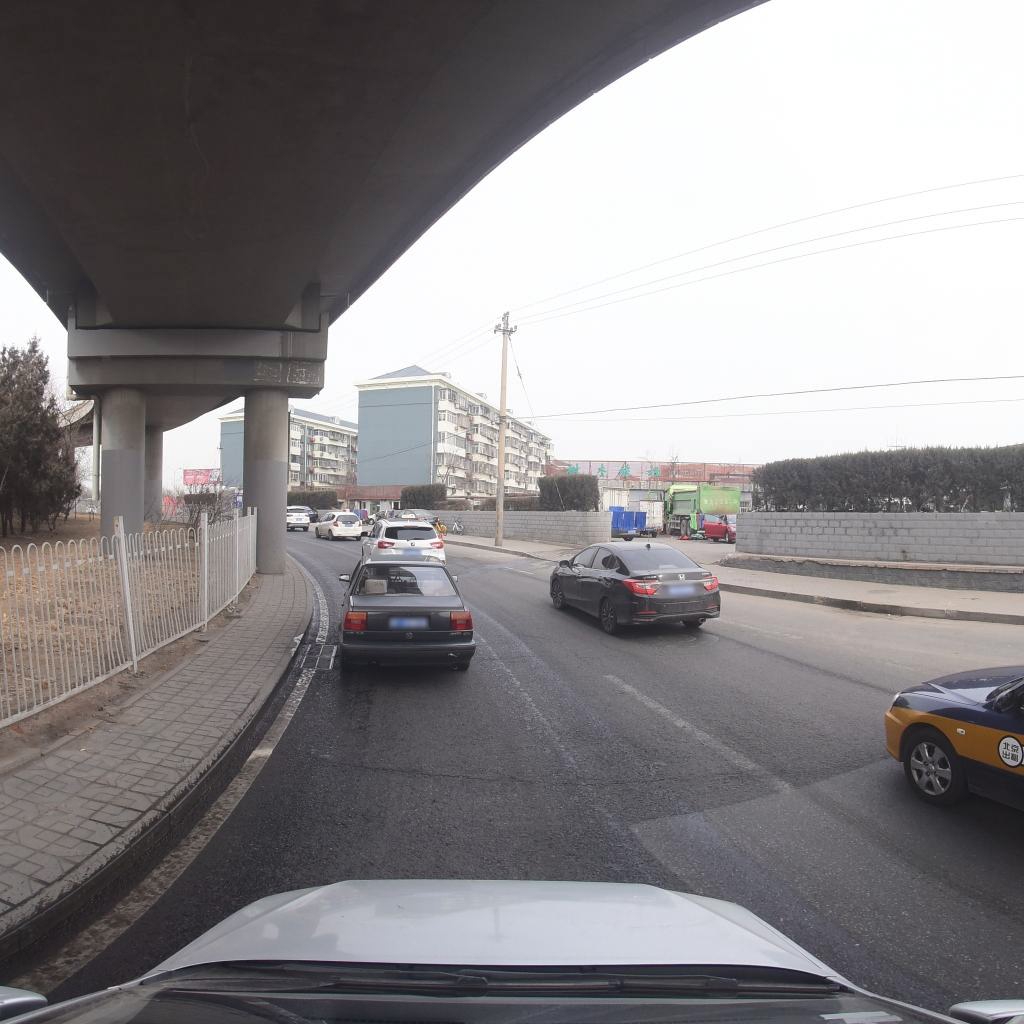
Region: Fengtai
Road damage annotations: transverse crack